Question: How I can do this? I'm trying with Android studio but without success!

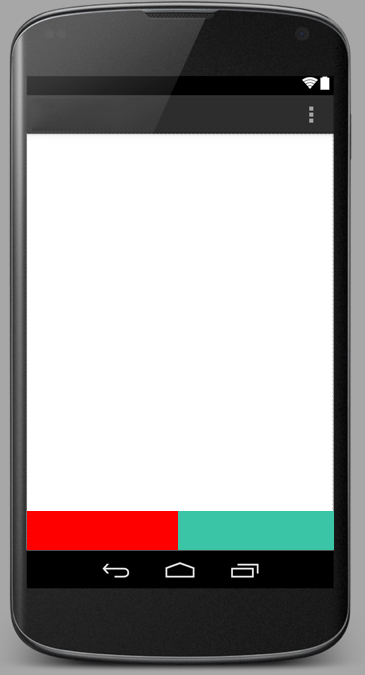
Answer: you can use a 'LinearLayout' with 'horizontal' orienation, that contains the two buttons. The 'LinearLayout' width is 'match_parent'. The width of the two buttons is 0dp and assign both 'weight' 1